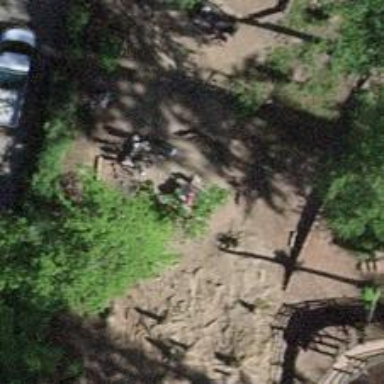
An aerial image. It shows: Picnic table located in leisure land area.